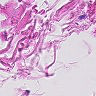
Metastatic tissue present: no